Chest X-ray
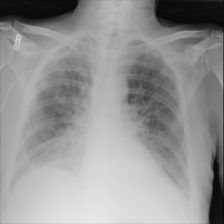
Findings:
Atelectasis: negative
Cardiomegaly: negative
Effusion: positive
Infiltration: negative
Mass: negative
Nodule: negative
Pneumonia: negative
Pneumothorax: negative
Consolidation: negative
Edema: negative
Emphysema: negative
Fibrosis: negative
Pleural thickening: negative
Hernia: negative